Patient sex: M
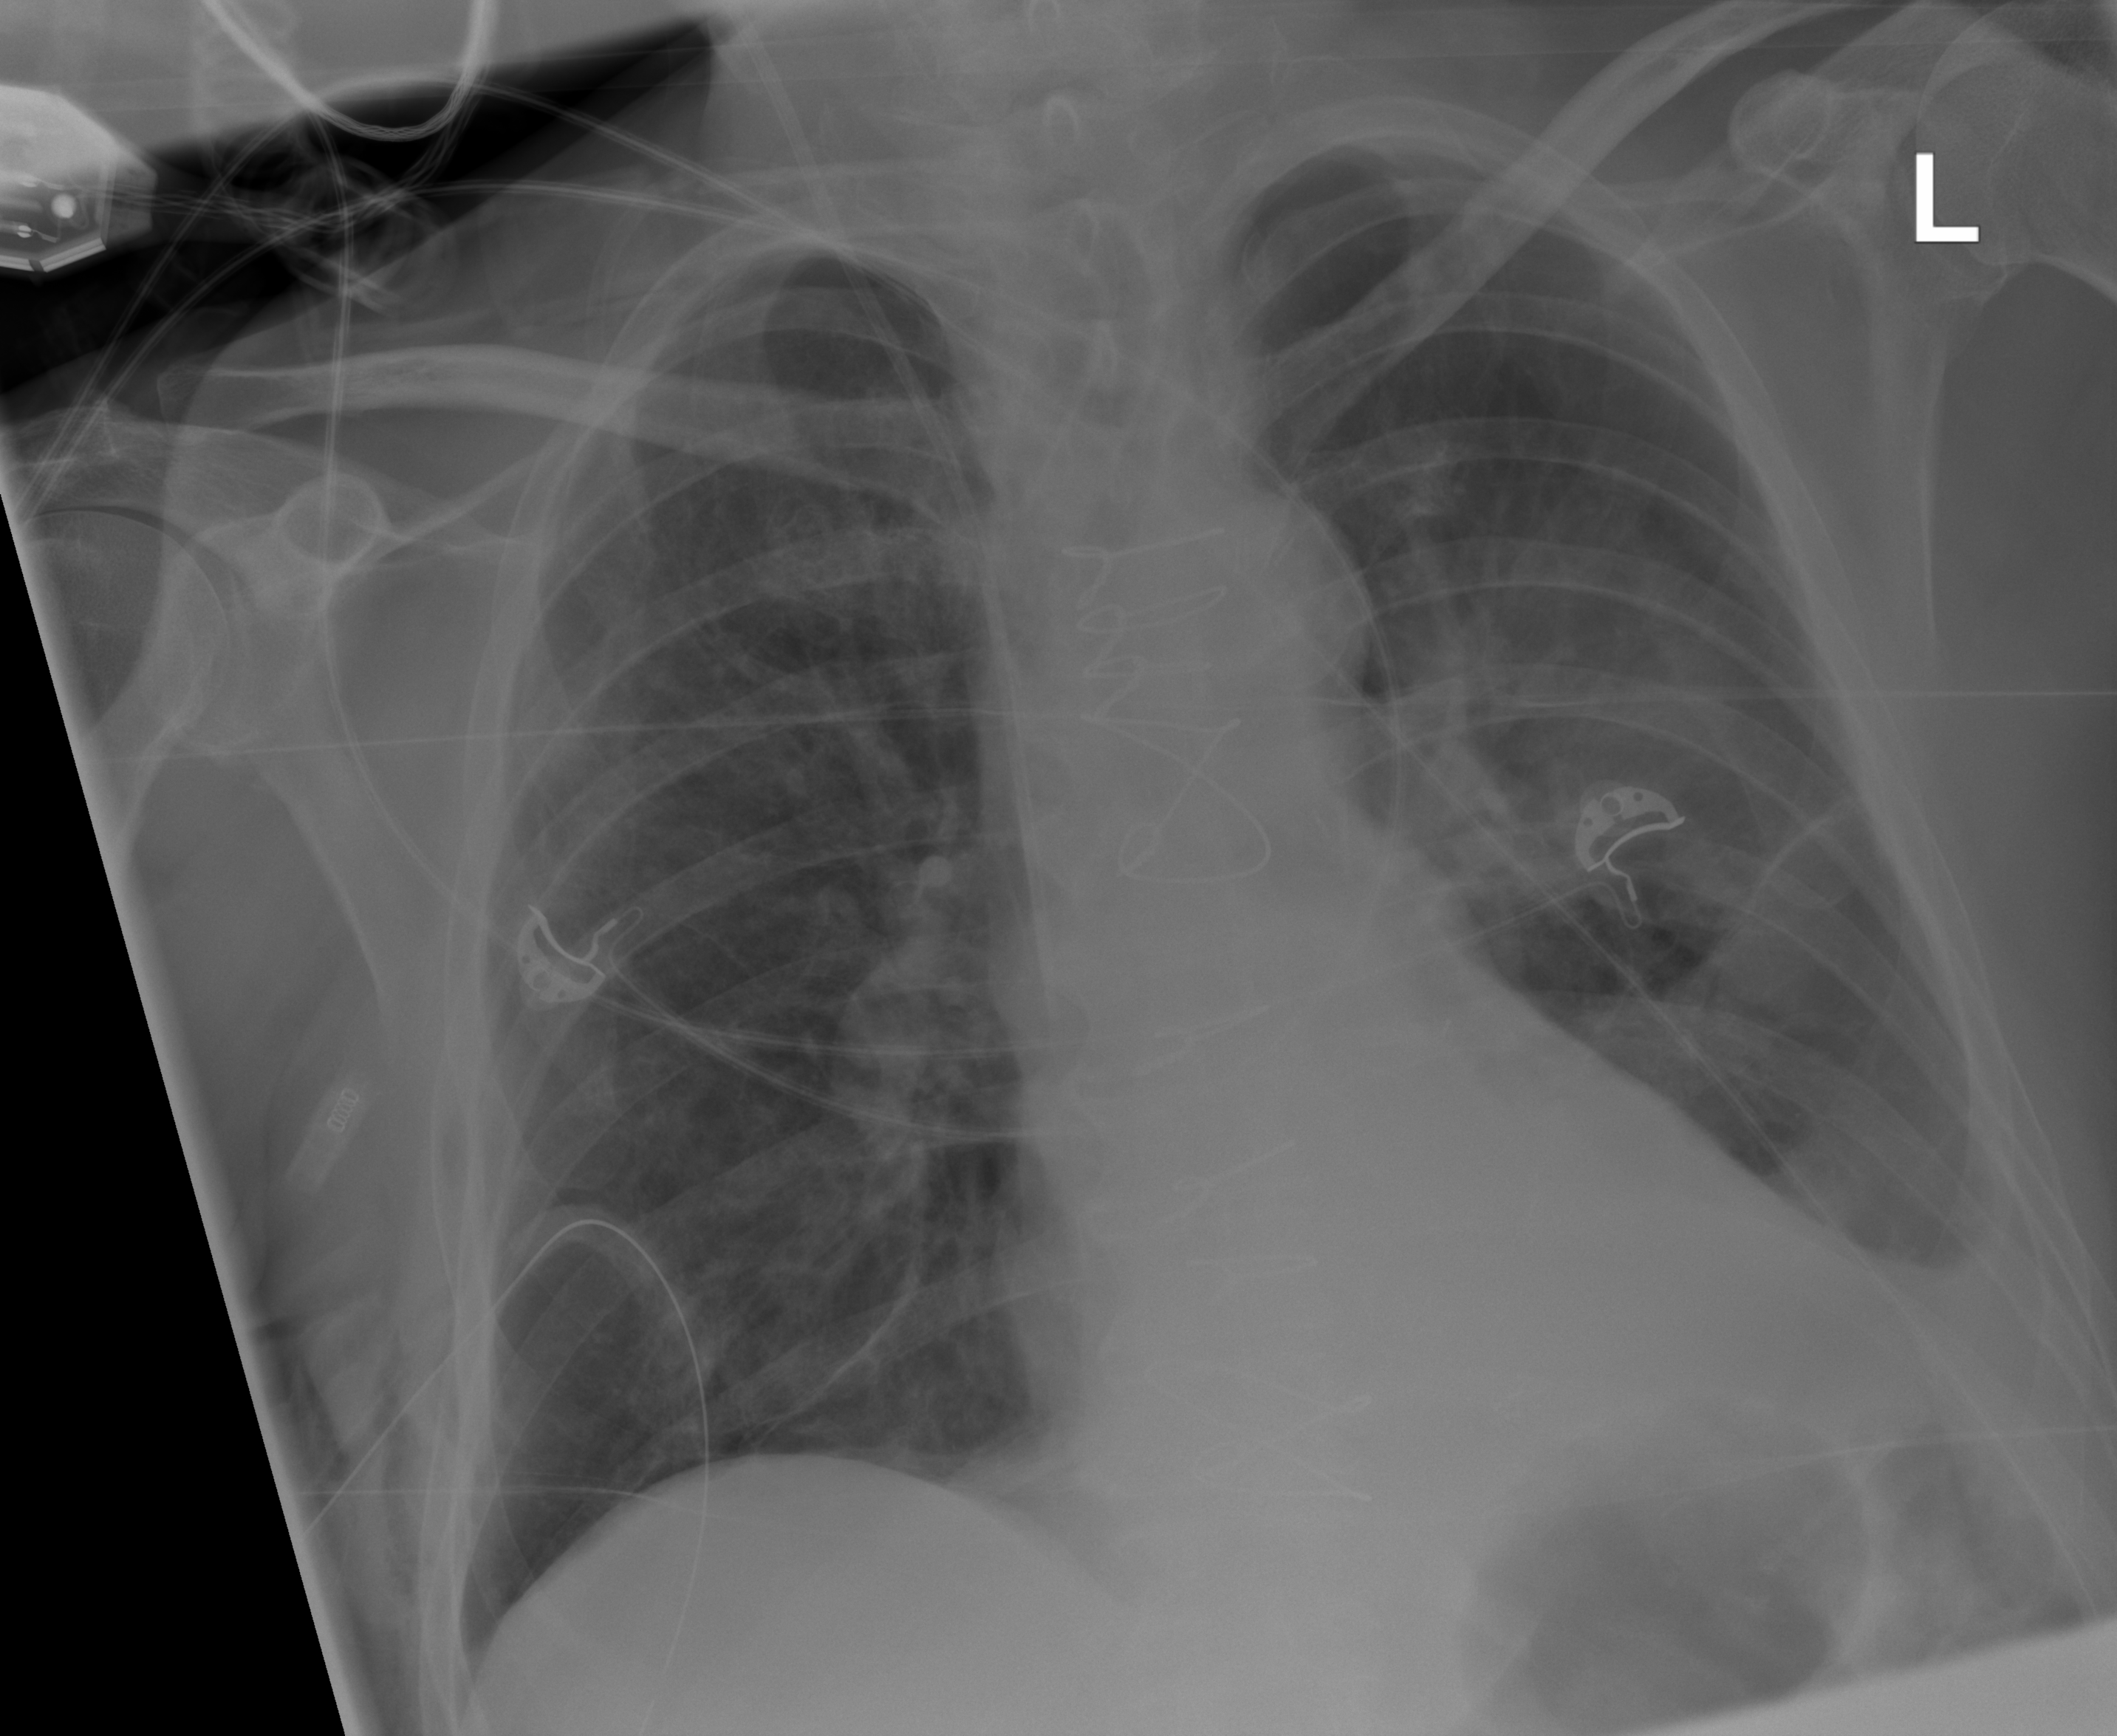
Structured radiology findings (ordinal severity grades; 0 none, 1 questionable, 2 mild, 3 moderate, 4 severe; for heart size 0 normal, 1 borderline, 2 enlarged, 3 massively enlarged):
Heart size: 2
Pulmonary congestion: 2
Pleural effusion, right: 0
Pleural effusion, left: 3
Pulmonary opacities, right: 0
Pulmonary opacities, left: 0
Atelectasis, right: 0
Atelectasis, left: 3